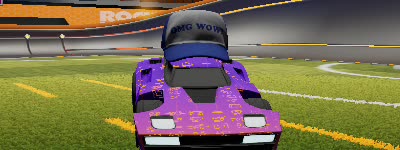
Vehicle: breakout